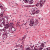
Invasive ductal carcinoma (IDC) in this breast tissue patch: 0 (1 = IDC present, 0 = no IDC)